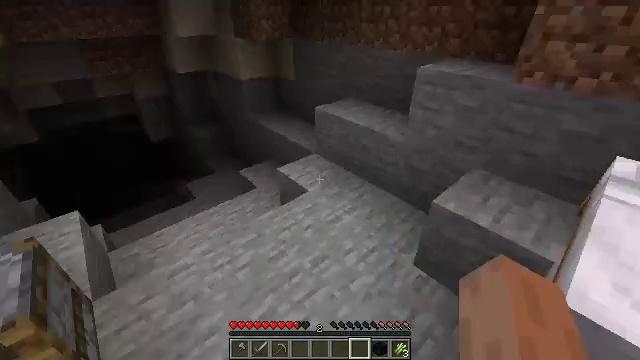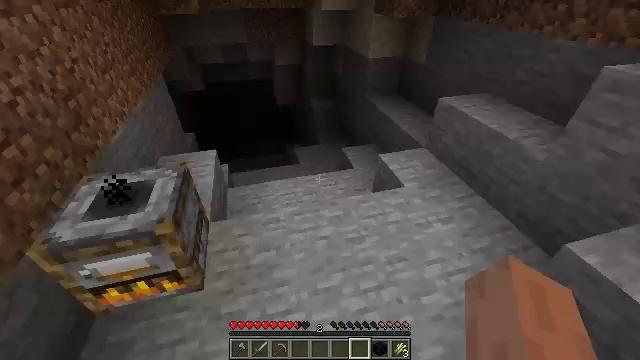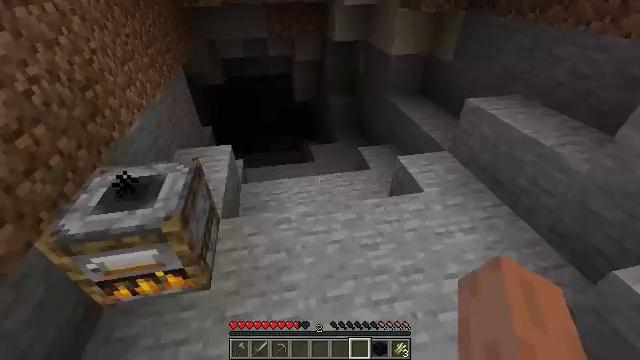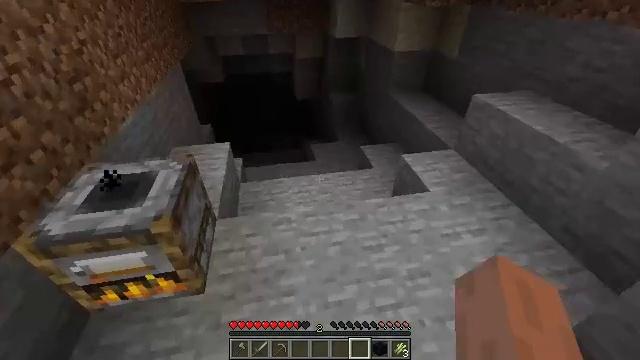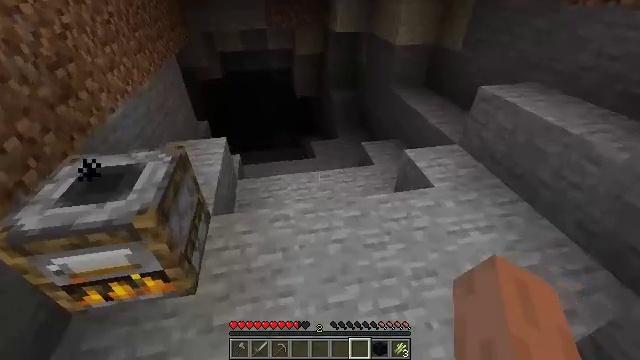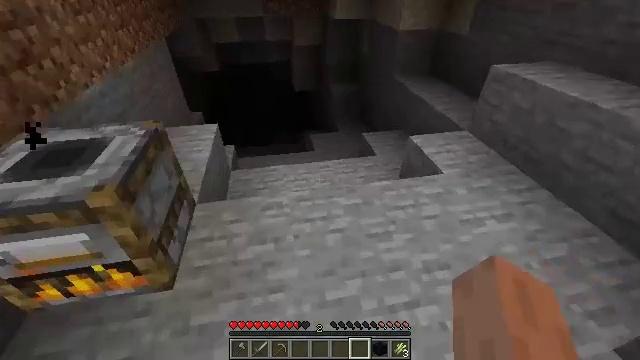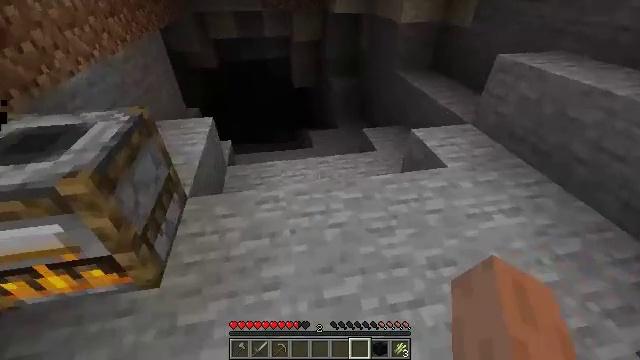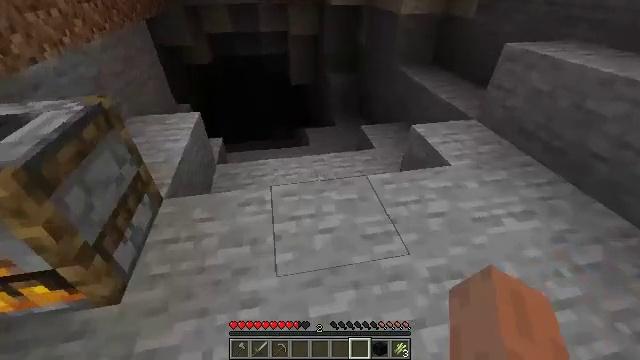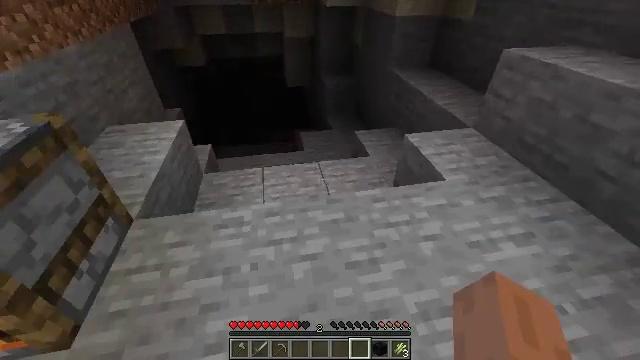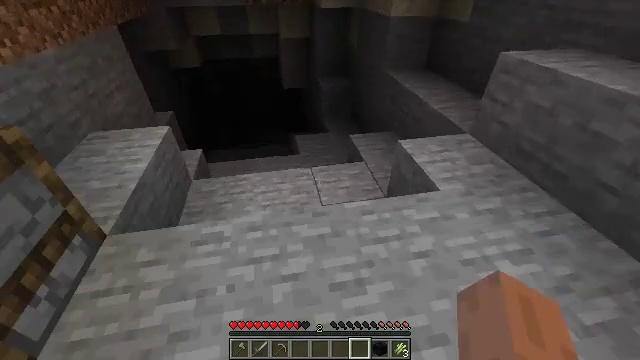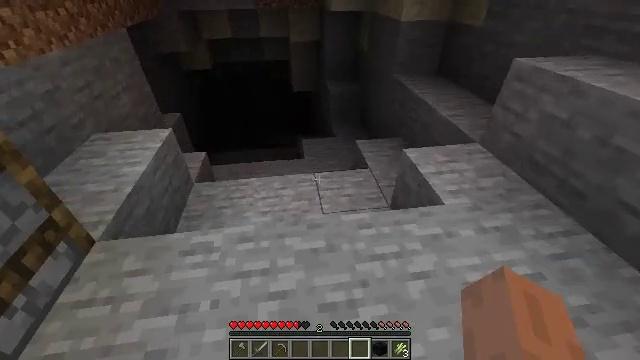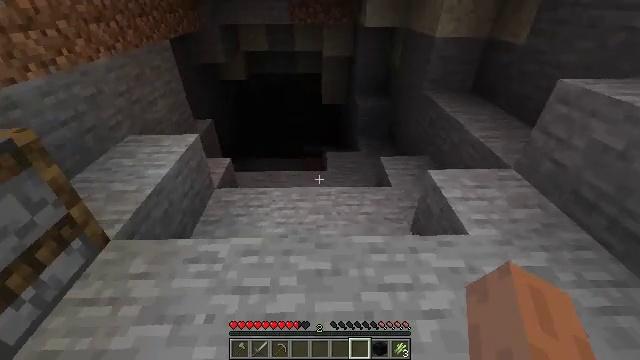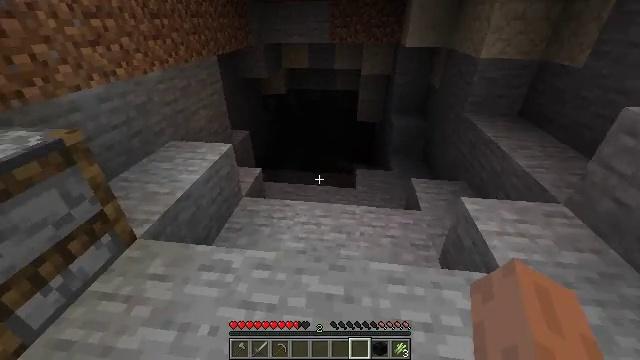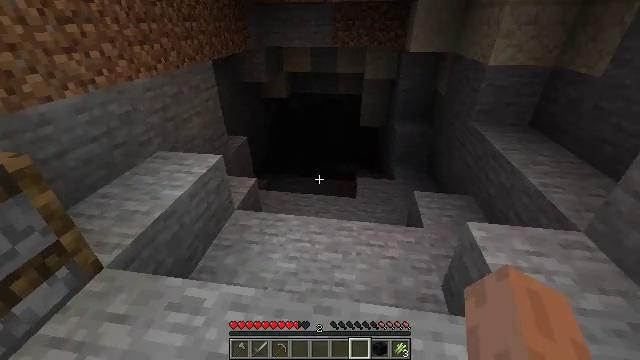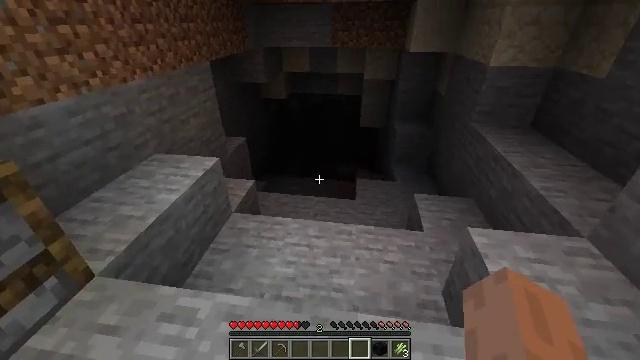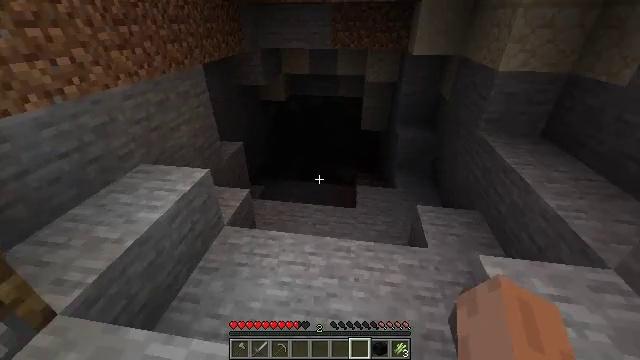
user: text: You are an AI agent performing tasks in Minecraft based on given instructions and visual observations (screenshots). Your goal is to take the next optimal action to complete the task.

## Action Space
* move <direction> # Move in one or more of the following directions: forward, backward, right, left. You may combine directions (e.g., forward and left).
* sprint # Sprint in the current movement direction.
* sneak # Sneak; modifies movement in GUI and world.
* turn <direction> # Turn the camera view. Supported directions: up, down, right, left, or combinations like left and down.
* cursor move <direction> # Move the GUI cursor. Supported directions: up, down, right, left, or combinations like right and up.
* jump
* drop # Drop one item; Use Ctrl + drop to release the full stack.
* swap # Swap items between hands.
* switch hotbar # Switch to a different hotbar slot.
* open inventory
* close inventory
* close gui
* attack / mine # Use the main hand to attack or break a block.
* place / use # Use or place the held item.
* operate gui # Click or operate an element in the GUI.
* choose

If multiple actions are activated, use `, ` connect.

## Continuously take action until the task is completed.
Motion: motion action
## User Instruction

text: craft item air
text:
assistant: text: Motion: move forward, turn left and down
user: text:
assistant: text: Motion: move forward, turn left
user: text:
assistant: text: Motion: move forward
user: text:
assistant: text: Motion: move forward and move right
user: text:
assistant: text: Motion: move forward and move right
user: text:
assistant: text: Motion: move forward and move right
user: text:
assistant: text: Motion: move forward and move right
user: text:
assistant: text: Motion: move forward and move right
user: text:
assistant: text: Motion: move forward and move right
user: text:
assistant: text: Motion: move forward and move right, turn left
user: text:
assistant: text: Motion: move forward and move right, turn left and up
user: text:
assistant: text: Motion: move forward, turn left and up
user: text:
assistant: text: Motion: move forward, turn left
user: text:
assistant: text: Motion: move forward
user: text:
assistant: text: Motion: move forward
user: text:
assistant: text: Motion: move forward
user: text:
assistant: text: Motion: move forward
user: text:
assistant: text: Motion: move forward
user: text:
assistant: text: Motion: move forward
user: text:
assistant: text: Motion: move forward
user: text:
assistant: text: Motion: move forward
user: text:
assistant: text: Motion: move forward
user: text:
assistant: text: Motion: move forward
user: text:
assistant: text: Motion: move forward
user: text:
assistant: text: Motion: move forward and move right
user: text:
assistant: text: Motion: move forward and move right
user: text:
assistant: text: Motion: move forward
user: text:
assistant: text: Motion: move forward
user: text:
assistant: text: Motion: move forward
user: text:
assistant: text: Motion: move forward